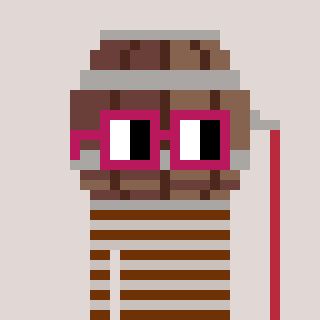
a pixel art character with square dark red glasses, a wine barrel-shaped head and a foggrey-colored body on a warm background